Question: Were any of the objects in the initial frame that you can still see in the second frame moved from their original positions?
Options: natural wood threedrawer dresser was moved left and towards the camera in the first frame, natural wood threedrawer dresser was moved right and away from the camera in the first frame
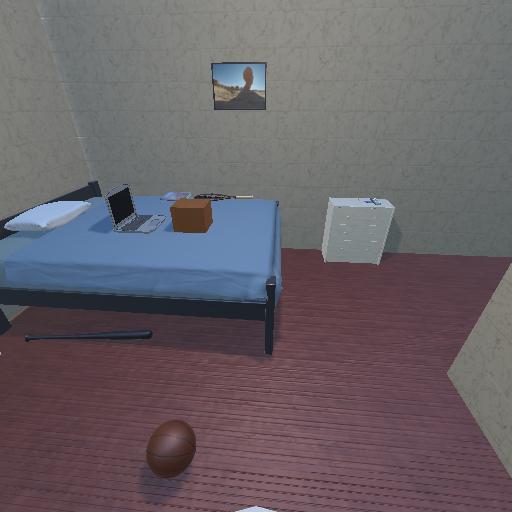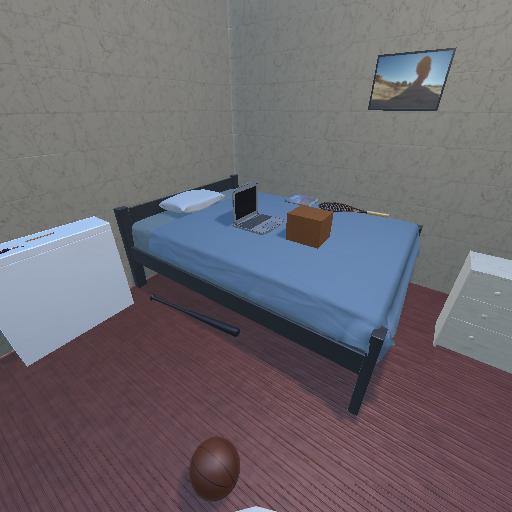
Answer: natural wood threedrawer dresser was moved left and towards the camera in the first frame